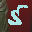
Label: 5